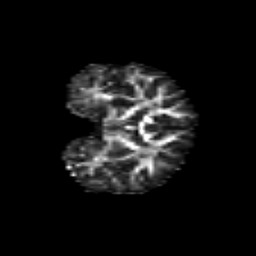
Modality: FA
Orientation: coronal
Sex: male
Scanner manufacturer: siemens
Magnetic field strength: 3 T
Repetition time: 5 s
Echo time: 0.071 s